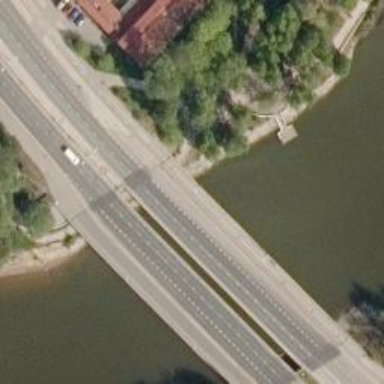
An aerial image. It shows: Primary highway bridge with asphalt surface.